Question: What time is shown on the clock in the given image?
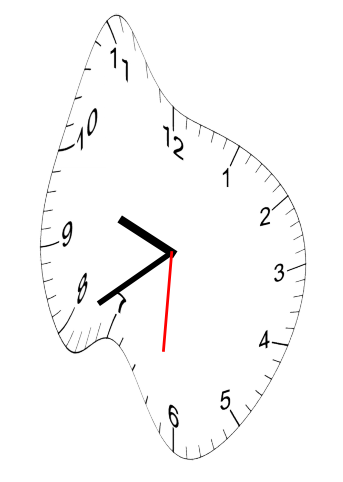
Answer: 09:39:31